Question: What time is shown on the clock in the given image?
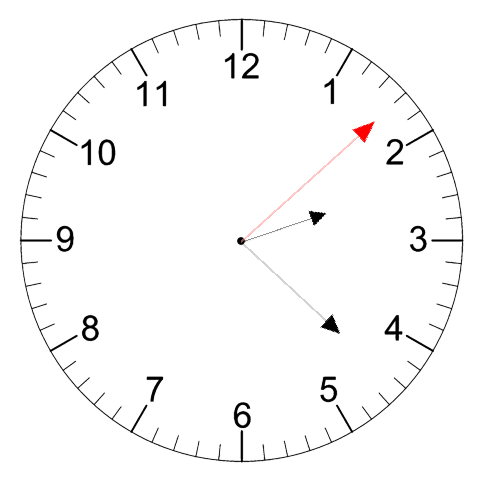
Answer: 02:22:08